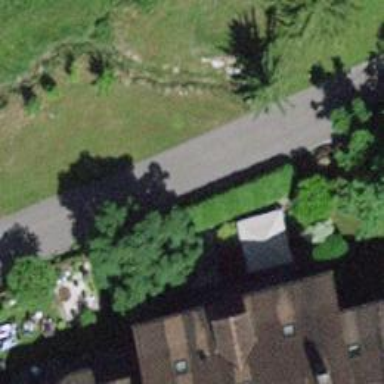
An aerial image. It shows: Hedge acting as barrier.